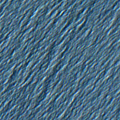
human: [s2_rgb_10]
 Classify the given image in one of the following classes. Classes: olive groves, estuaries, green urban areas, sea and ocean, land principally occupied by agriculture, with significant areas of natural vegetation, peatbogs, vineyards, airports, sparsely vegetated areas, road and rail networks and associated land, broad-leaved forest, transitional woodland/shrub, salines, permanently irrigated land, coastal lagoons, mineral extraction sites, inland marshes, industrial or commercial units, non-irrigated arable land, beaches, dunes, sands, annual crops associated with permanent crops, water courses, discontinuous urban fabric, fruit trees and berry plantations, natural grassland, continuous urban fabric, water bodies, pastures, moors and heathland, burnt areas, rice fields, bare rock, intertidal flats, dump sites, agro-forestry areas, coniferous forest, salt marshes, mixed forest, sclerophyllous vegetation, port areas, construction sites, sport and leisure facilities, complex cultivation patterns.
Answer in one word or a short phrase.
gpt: sea and ocean